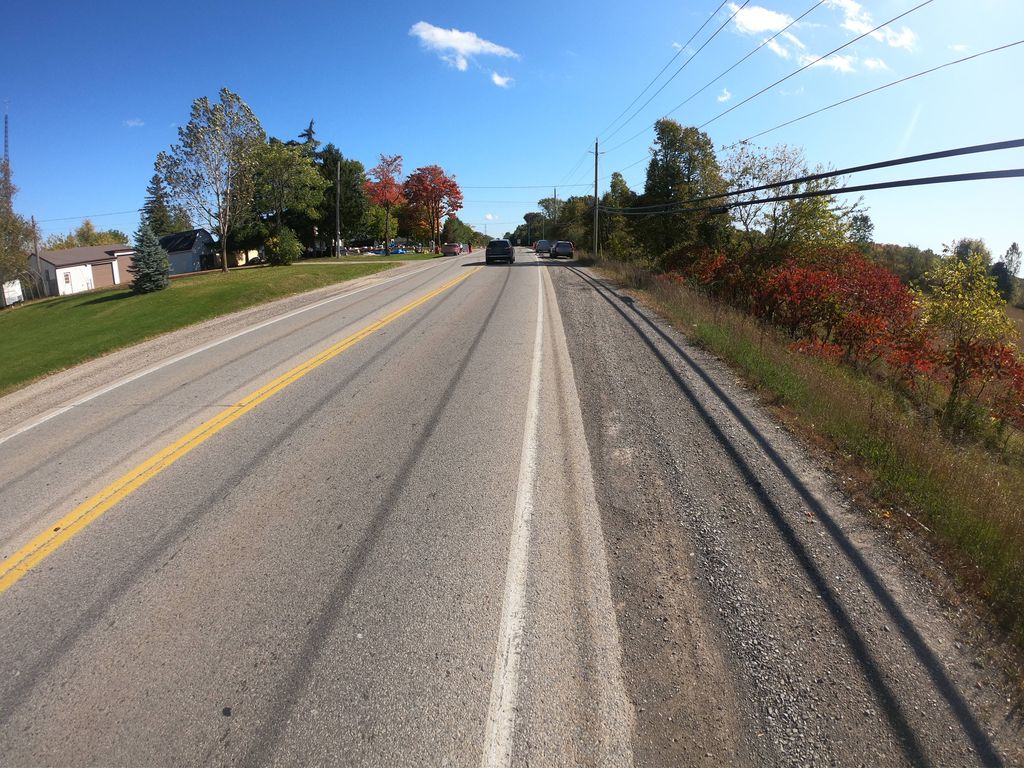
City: kitchener-waterloo